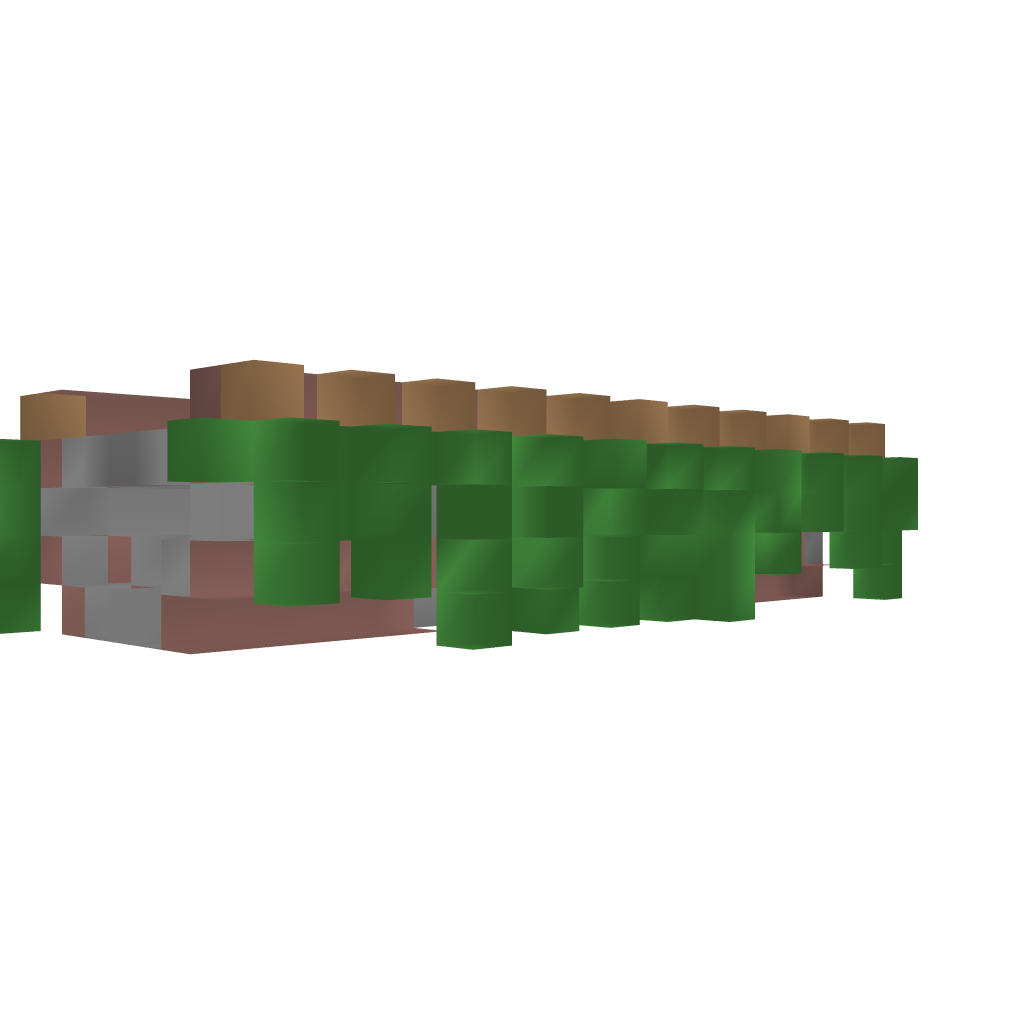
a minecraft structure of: Ancient Skyway Modified with sewer(Straight) bad low quality